Question: I see this has been asked couple of times here, but none of them work for me. So i'm positing it again to see if someone faced something like this. I have a select2 inside a Model, and was able to populate it by making an ajax call to the Api. It works like a charm until here, problem is i'm not able to select any value into the 'Code'. Below is my code for the ajax and html
//
'''
<div class="col-lg-8 col-sm-7">
<input id="procedureSelect" name="SelectProcedure" class="form-control">
</div>
'''
/*Ajax Call */
'''
$('#procedureSelect').select2({
placeholder: 'Select Procedure',
allowClear: true,
quietMillis: 1000,
ajax: {
url: '@Url.Action("GetProcedures", "Procedure")',
dataType: 'json',
data: function (term, page) {
return {
searchTerm: term,
page: page
};
},
results: function (data, page) {
var more = (page * 25) < data.total;
return { results: data.procedureData, more: more };
}
},
formatResult: function (data) {
return '<div>' + data.procedure_code + " - " + data.short_description + '</div>';
},
formatSelection: function (data) {
var result = data.procedureData;
return result.procedure_code;
}
});
'''

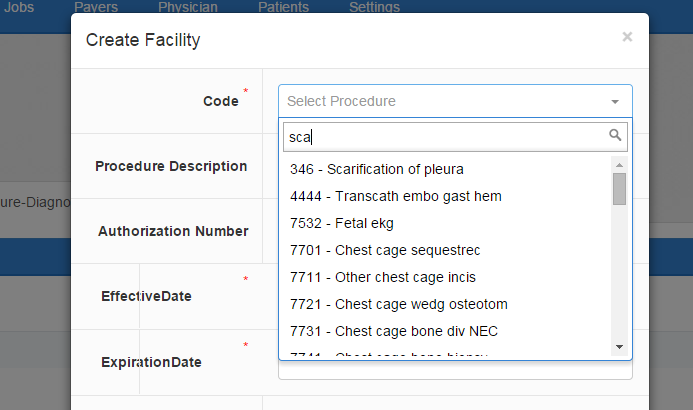
Answer: I finally figured out the answer, by doing some more research. The Thing is select2 expects a unique Id for the data returned. So o added below one line of code to my javascript to assign the Id
'''
id: function (data) { return data.procedure_code; },
'''
Now it works fine.